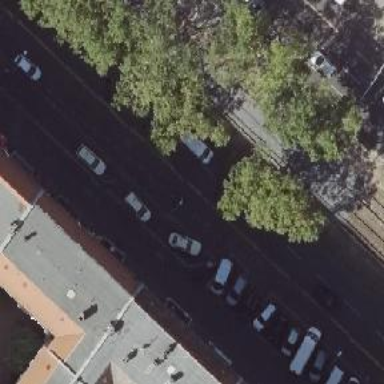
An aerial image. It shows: Taxi stand.